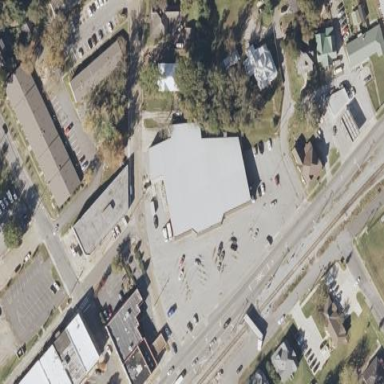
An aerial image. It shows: Supermarket building.